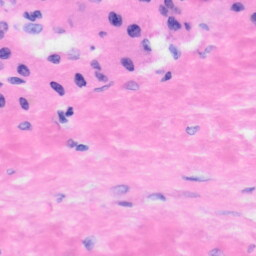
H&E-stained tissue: Liver